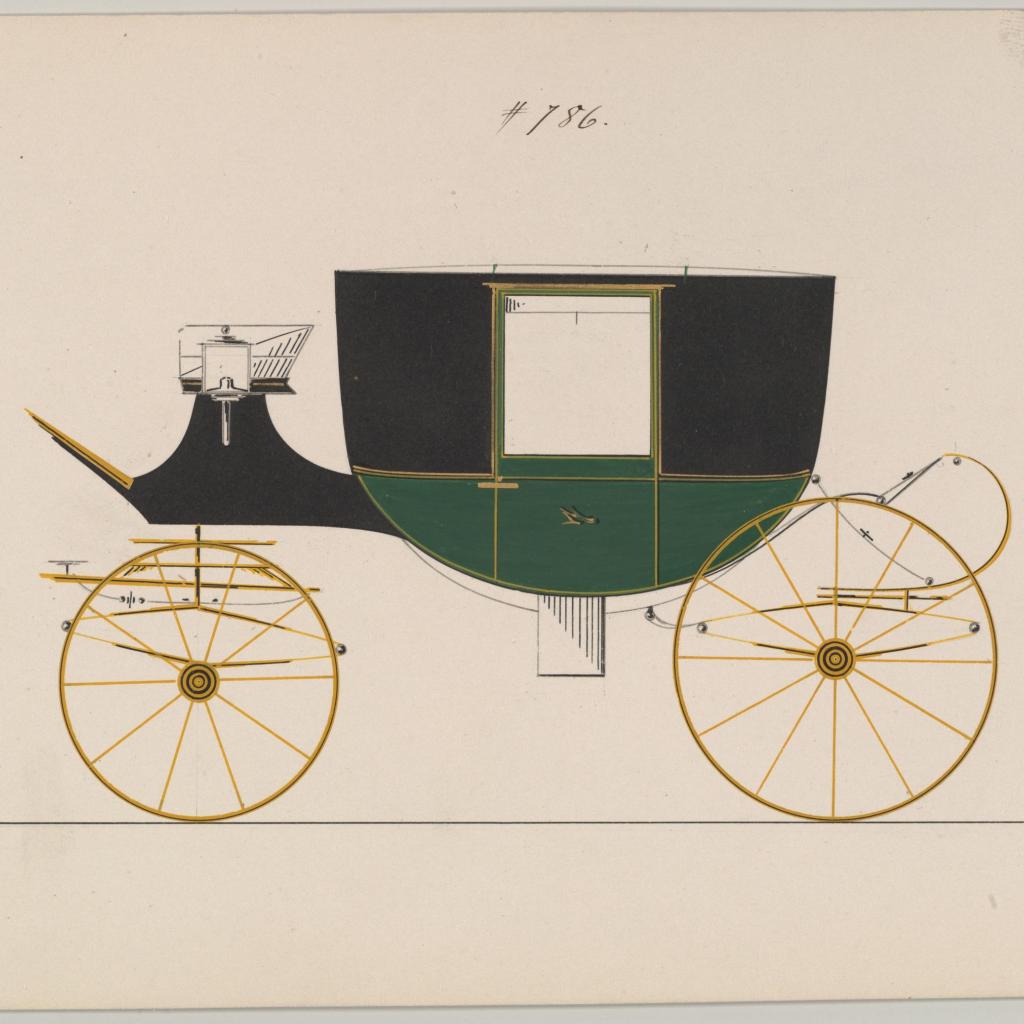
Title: Coach #786
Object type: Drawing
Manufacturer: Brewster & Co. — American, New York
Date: ca. 1865
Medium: Watercolor, ink and metallic ink
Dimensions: Sheet: 5 5/8 × 8 5/8 in. (14.3 × 21.9 cm)
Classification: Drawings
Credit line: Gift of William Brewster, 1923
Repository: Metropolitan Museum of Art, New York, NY